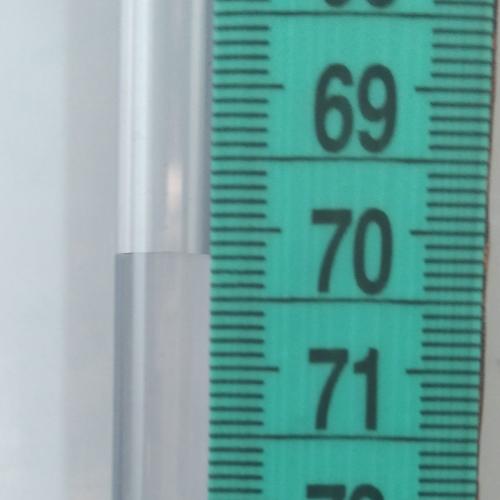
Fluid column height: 70.2 cm